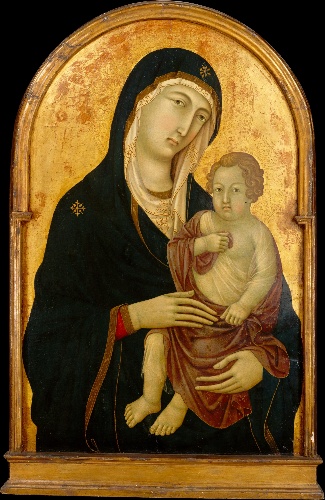
Title: Madonna and Child
Artist: Ugolino da Siena (Ugolino di Nerio)
Artist bio: Italian, Siena, active by 1317–died ?1339/49
Date: ca. 1325
Object type: Painting
Classification: Paintings
Medium: Tempera on wood, gold ground
Dimensions: Arched top, 35 3/8 x 23 in. (89.9 x 58.4 cm)
Department: Robert Lehman Collection
Credit line: Robert Lehman Collection, 1975
Accession year: 1975
Repository: Metropolitan Museum of Art, New York, NY
Tags: Madonna and Child